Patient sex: M
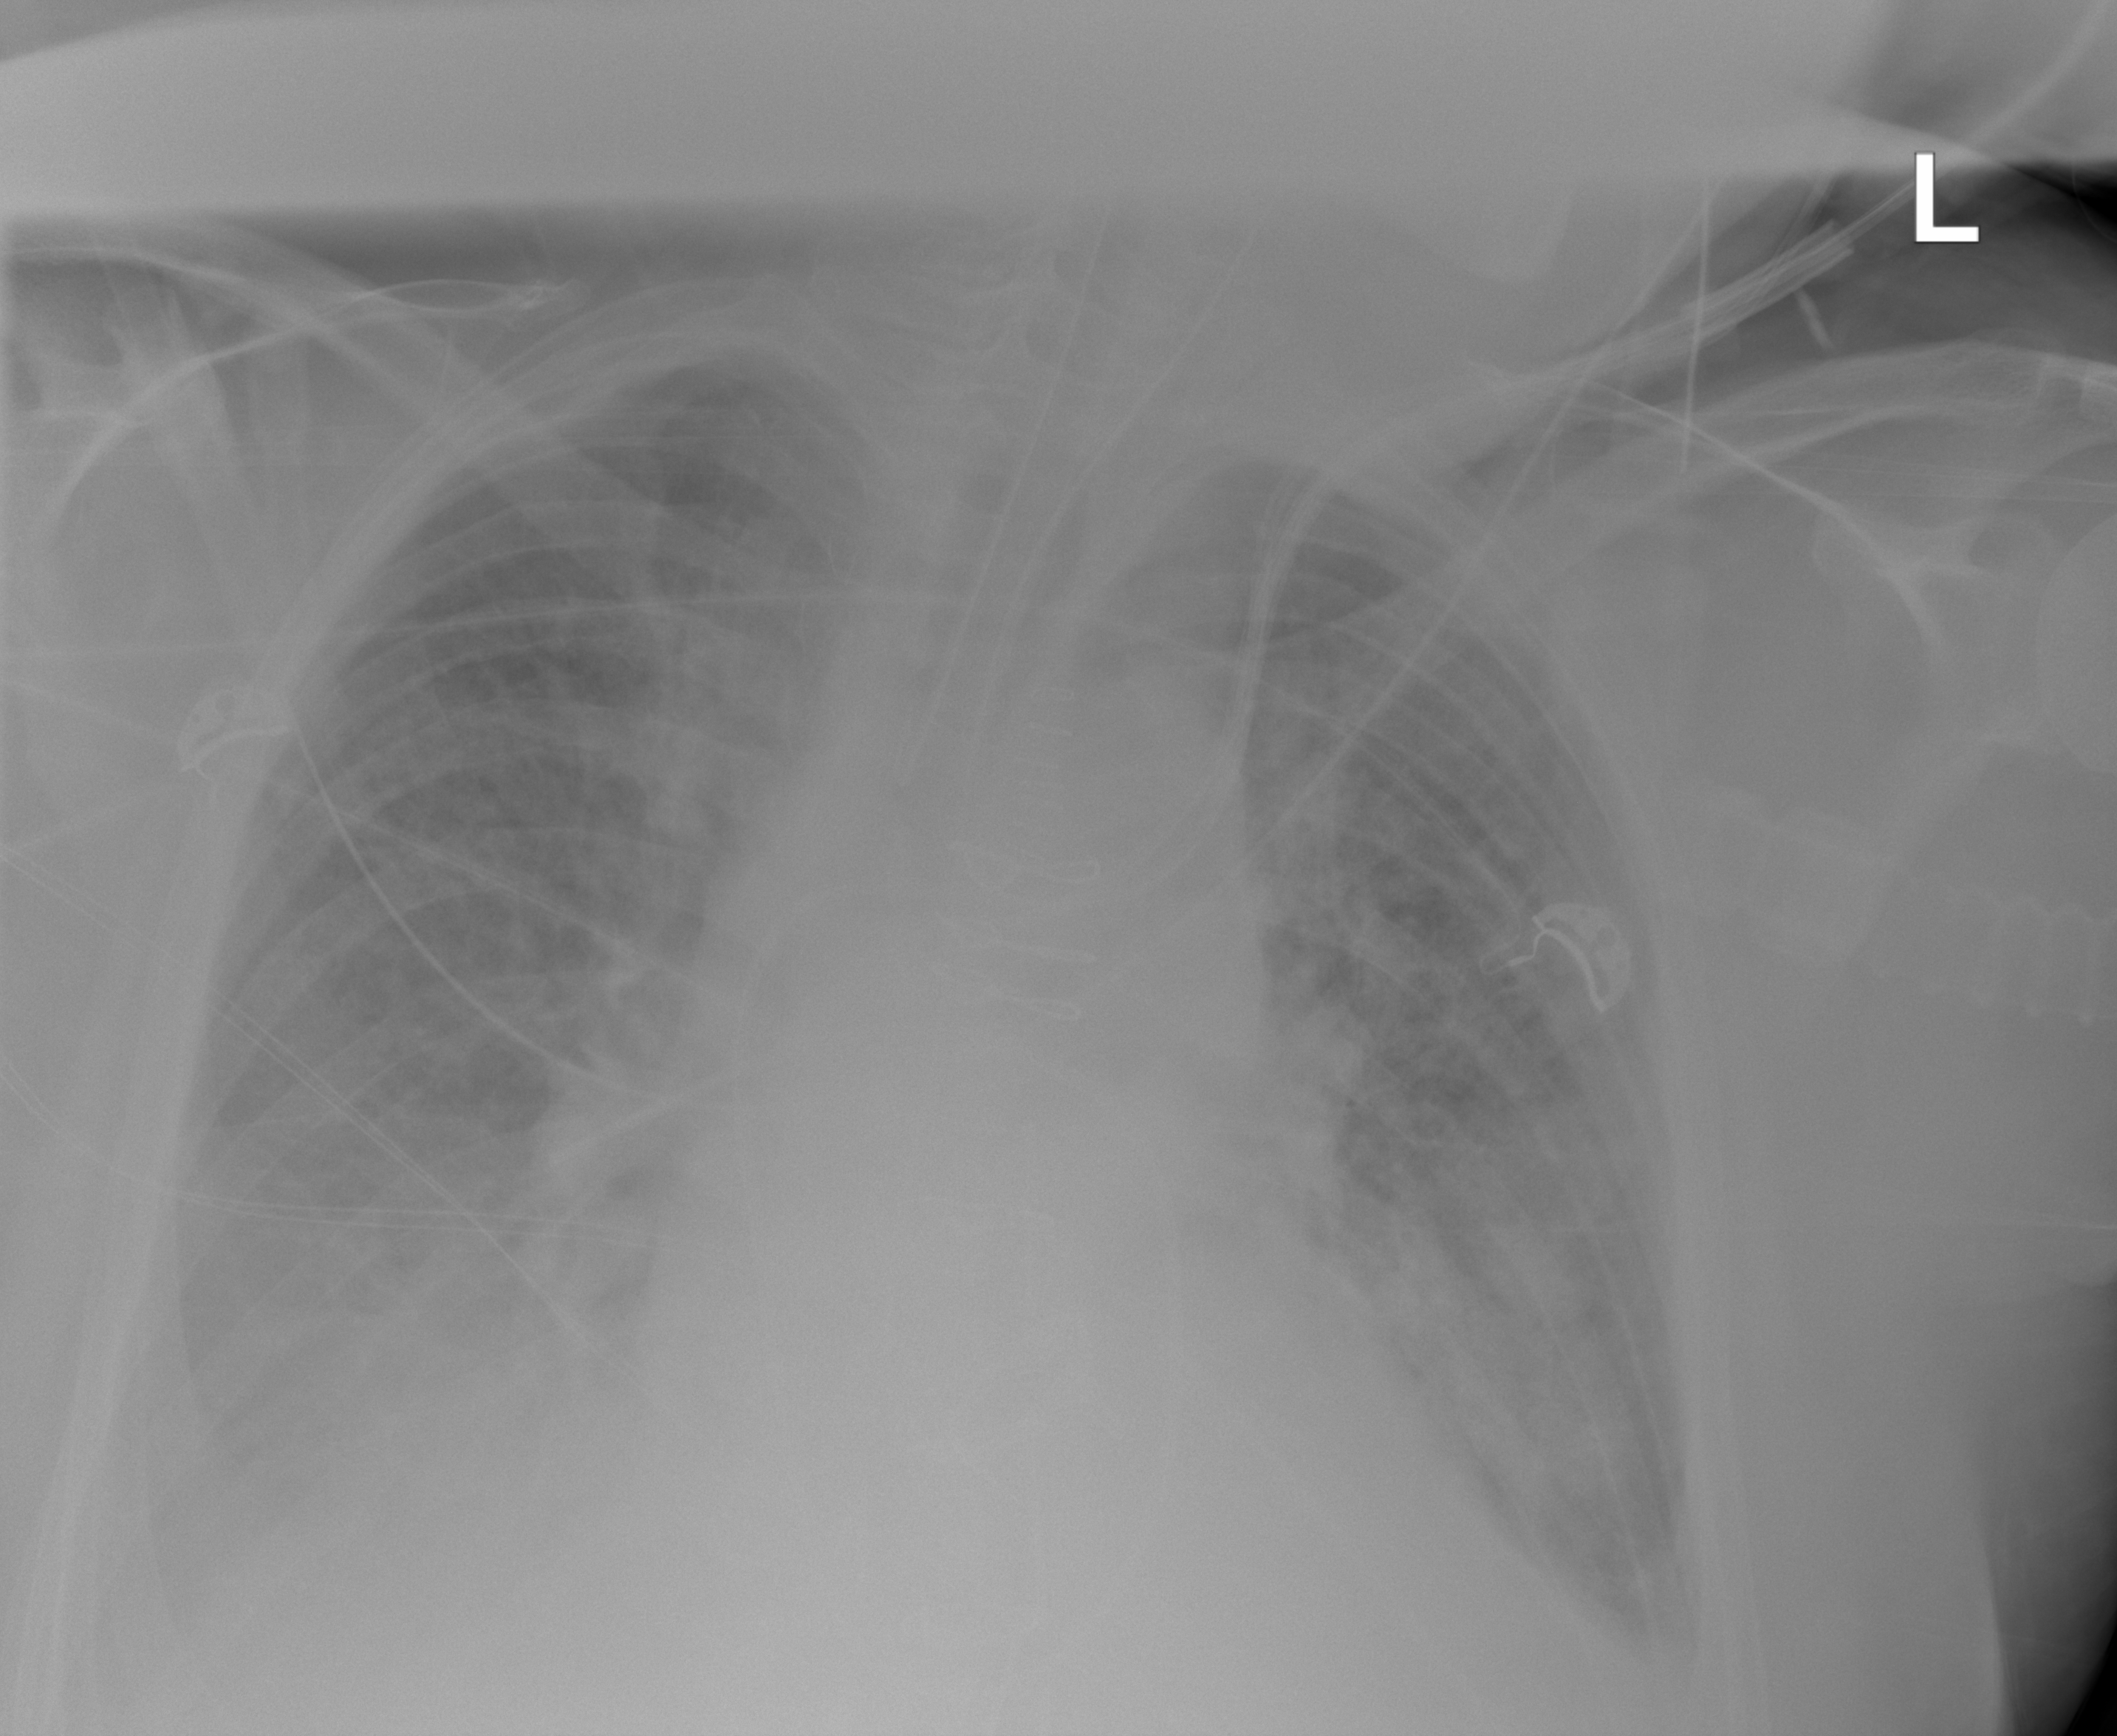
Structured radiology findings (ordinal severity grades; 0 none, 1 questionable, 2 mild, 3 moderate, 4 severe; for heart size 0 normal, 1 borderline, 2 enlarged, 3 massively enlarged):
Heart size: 0
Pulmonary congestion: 0
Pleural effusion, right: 3
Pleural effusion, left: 2
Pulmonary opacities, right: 2
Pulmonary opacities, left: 2
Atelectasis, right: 3
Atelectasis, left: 3